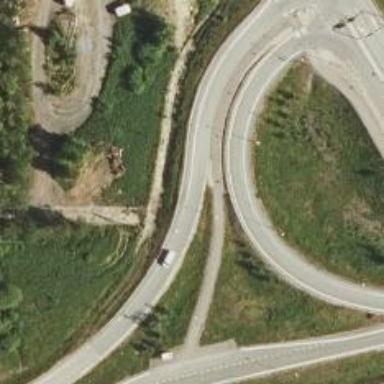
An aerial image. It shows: Asphalt motorway link road classified as tertiary.